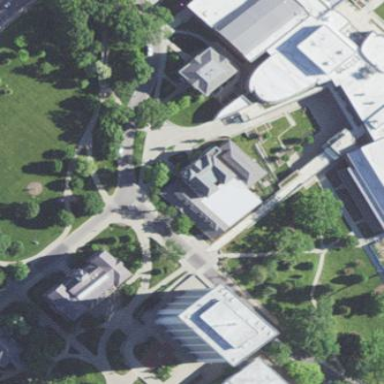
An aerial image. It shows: View of university building.